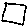
Label: square